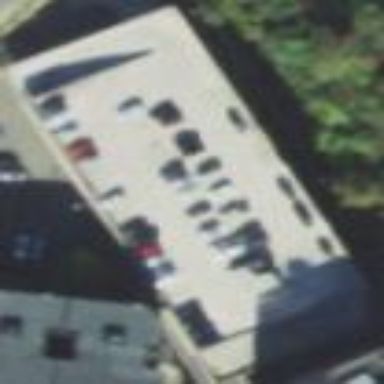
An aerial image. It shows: Multi-storey parking building.